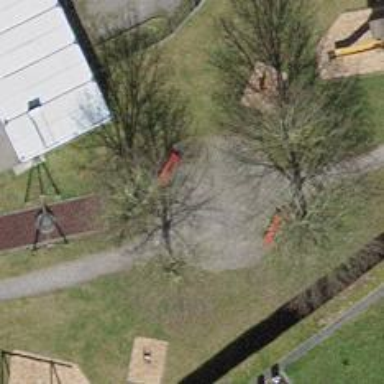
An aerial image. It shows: Red bench.